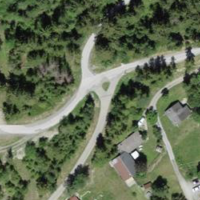
EUNIS habitat code: 55
Species observed at this site:
Medicago sativa